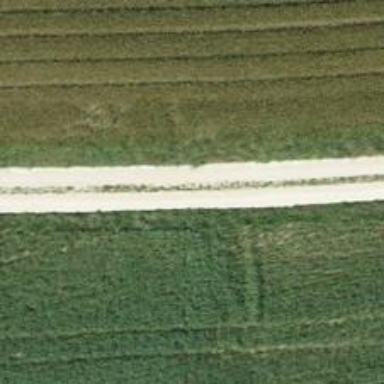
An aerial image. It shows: Gravel track with Grade 3 quality.